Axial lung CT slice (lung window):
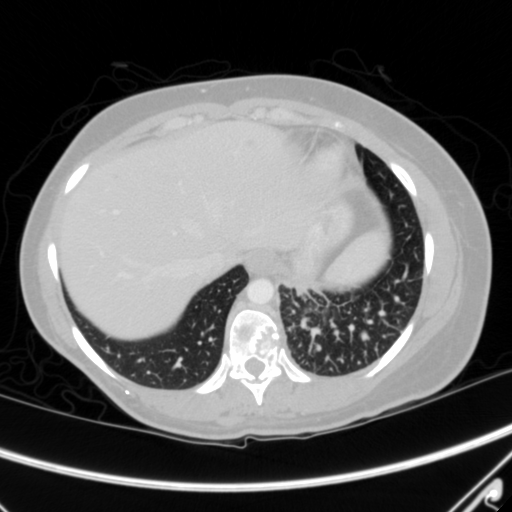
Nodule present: no